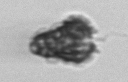
Label: Syracosphaera_pulchra